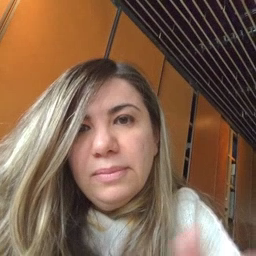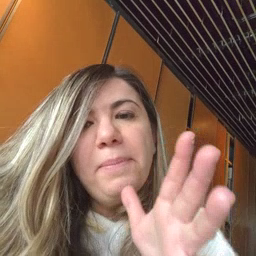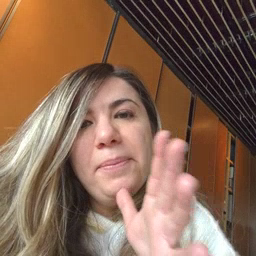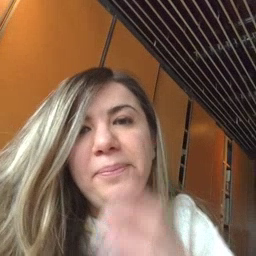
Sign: mom